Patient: sex M, age 55
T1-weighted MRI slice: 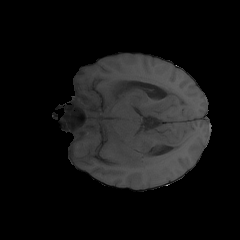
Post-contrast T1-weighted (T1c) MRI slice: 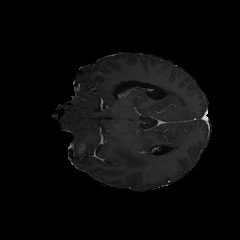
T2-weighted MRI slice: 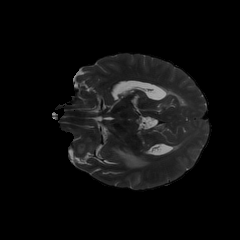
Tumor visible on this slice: yes
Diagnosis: Glioblastoma, IDH-wildtype
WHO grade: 4